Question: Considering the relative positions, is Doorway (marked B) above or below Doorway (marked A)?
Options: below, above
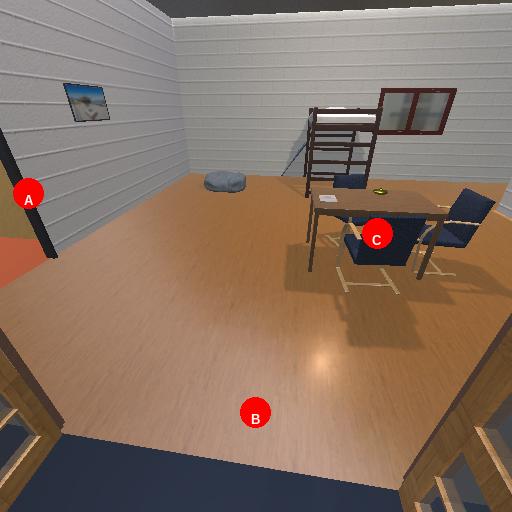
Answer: below